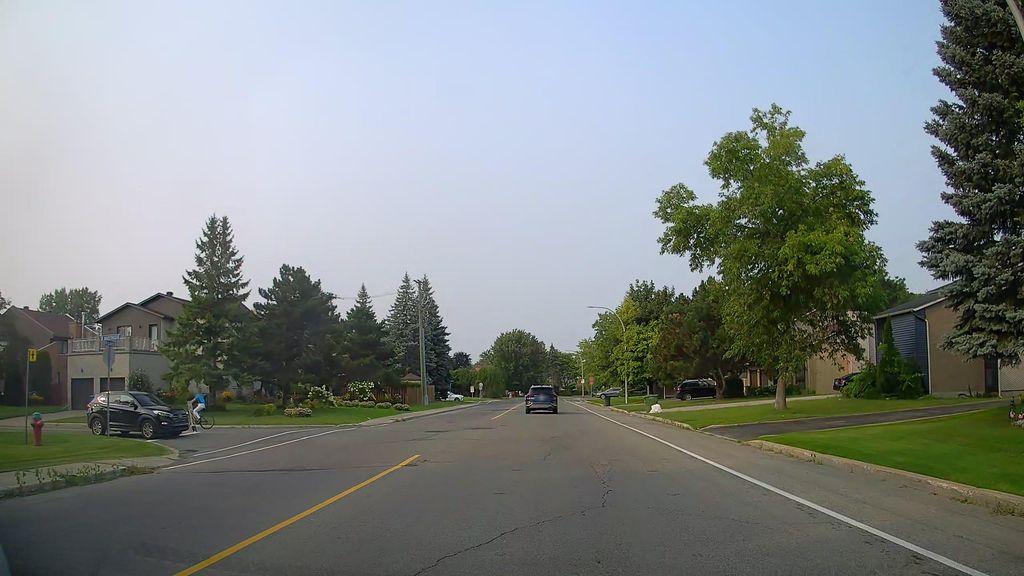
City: montreal